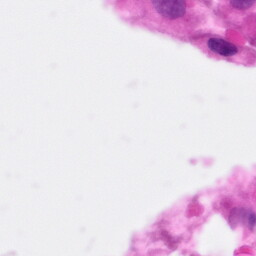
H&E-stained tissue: Pancreatic